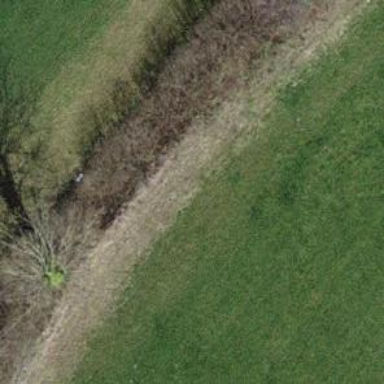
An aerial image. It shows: Ditch in the surroundings.